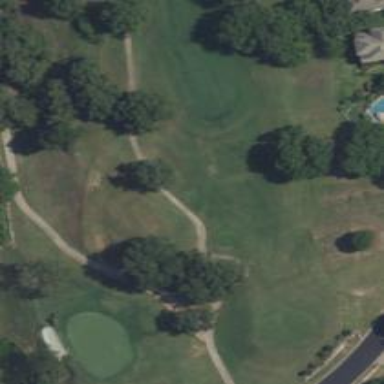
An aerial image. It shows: Path designated for golf carts.